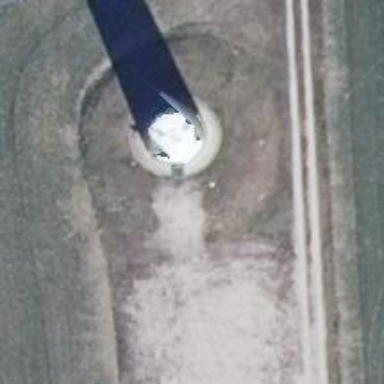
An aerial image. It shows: Wind generator with horizontal axis. The generator is wind turbine.